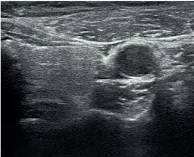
Radiofrequency ablation of the parathyroid glands. Left inferior.
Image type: radiology (ultrasound)